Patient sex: F
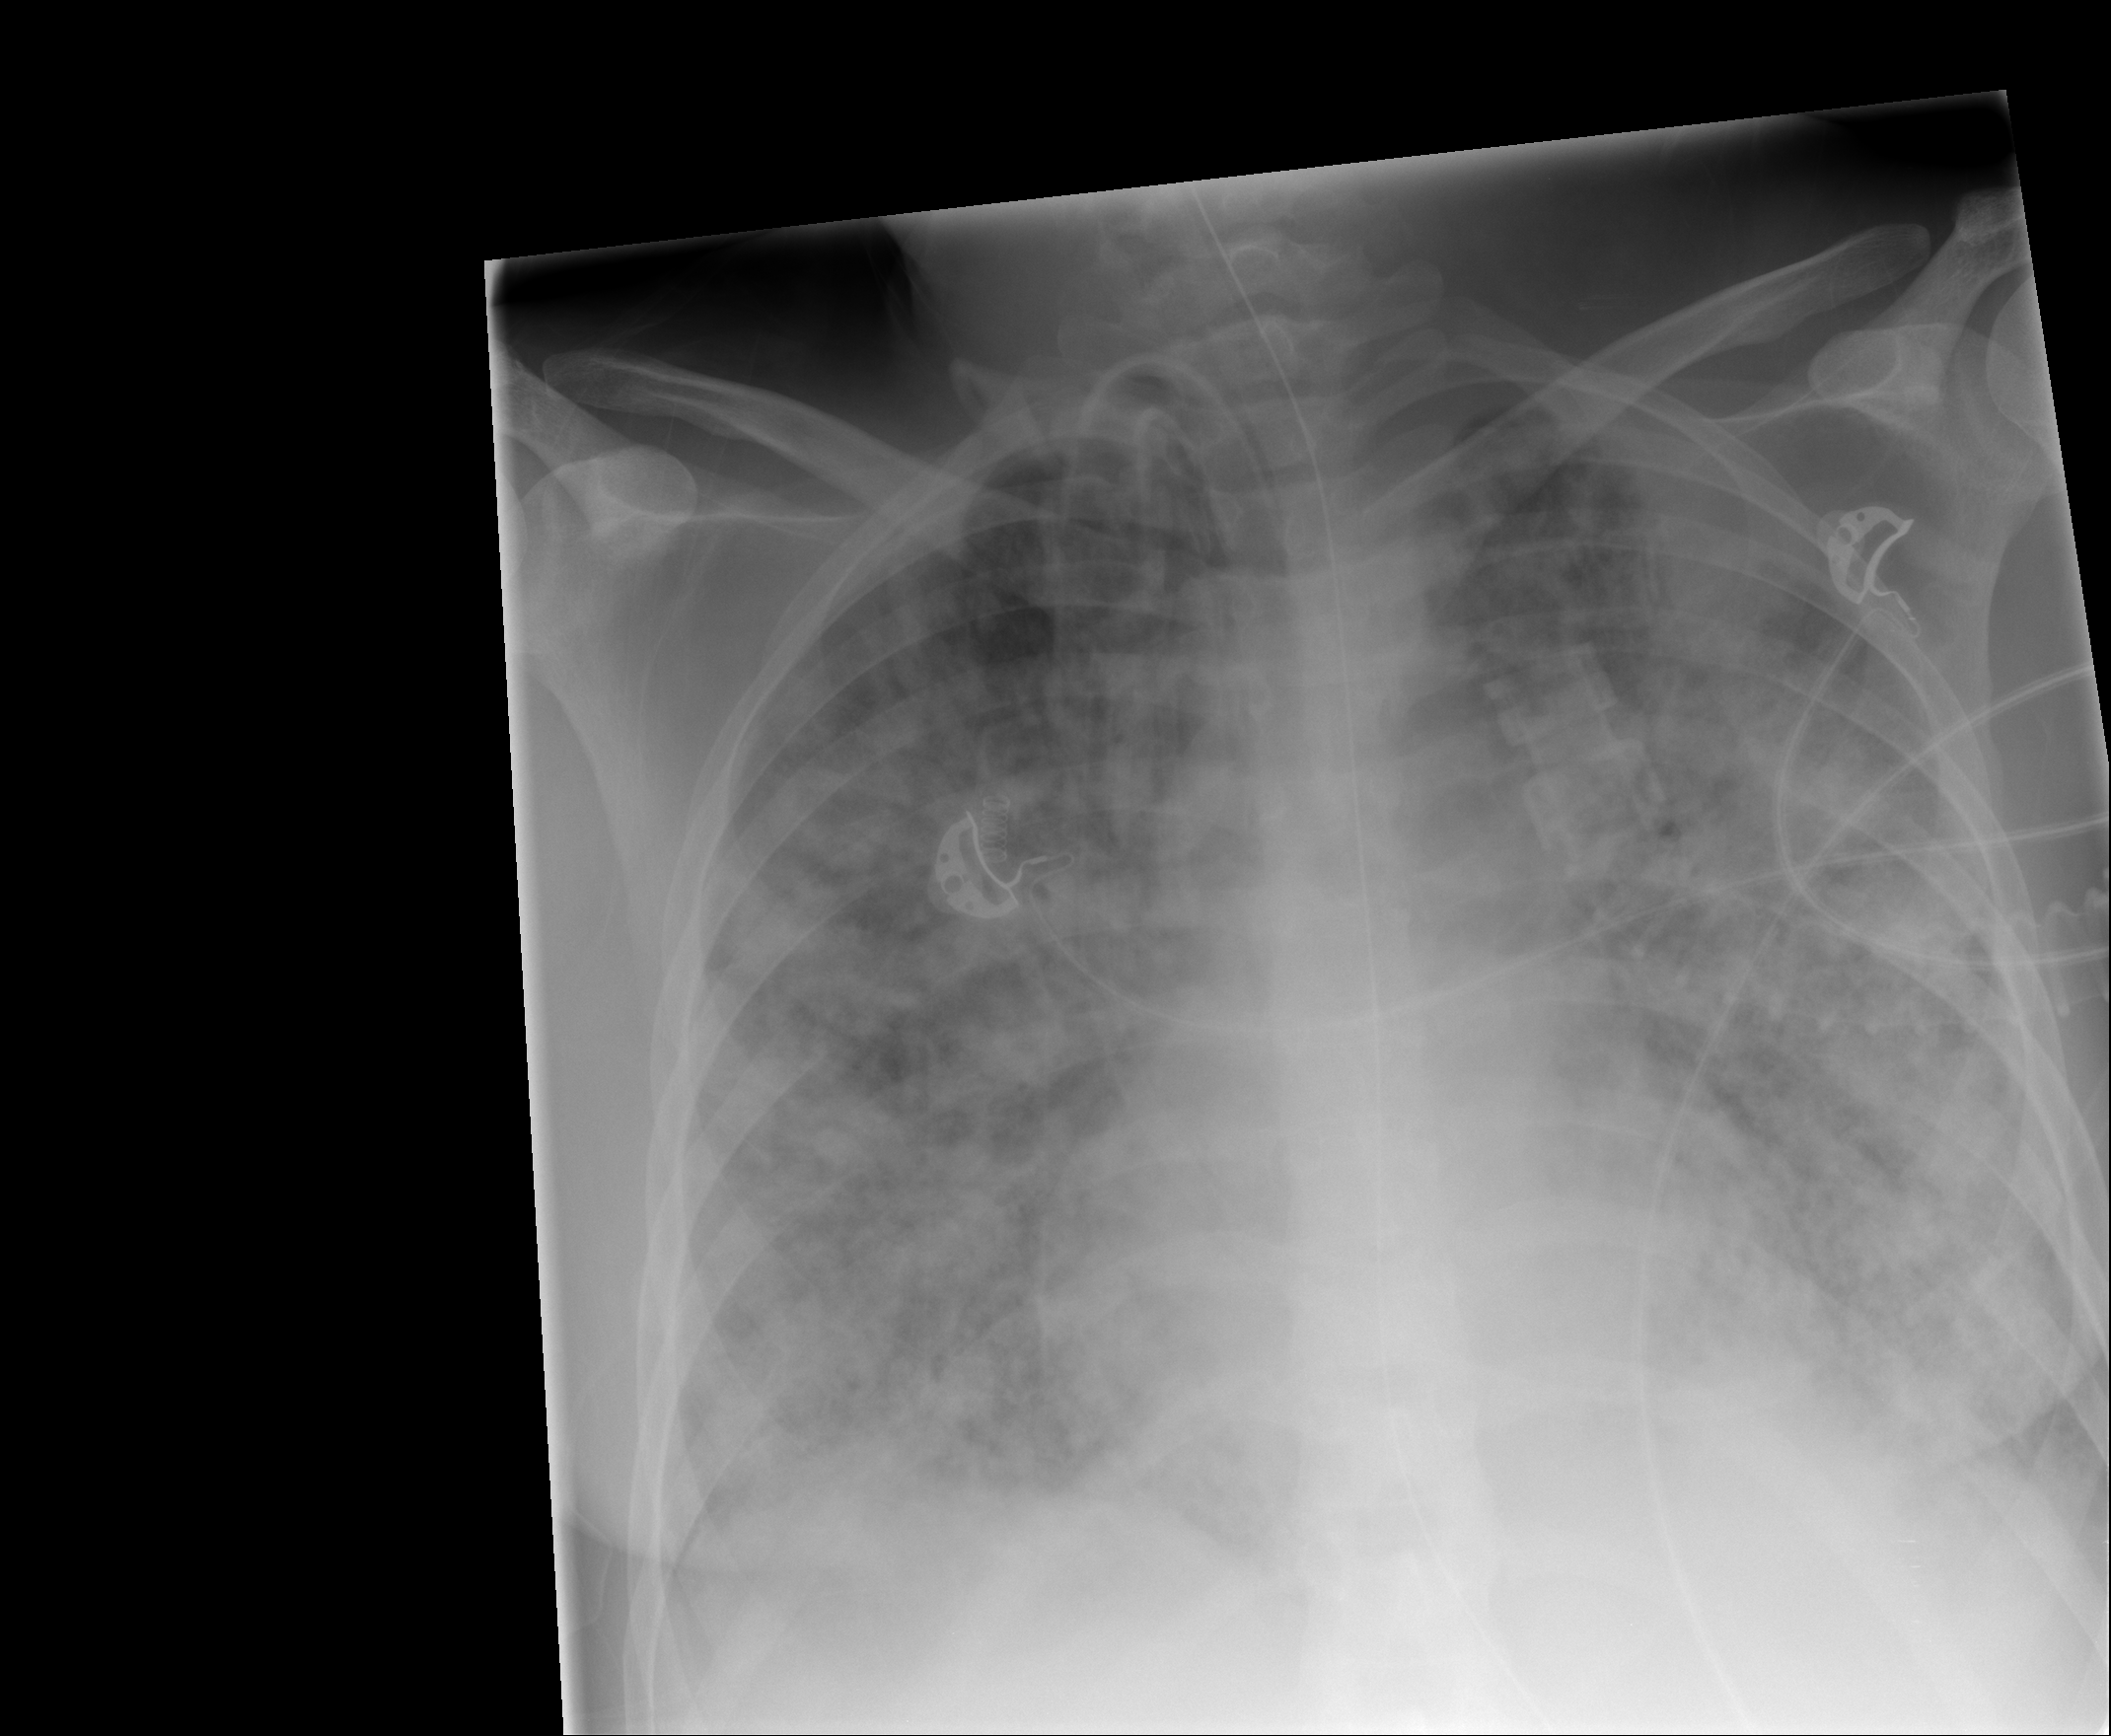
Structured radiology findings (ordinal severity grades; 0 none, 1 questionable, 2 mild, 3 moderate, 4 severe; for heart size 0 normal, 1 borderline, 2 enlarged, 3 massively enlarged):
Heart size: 0
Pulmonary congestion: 1
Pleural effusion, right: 2
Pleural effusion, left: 2
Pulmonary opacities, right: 4
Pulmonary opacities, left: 4
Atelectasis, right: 3
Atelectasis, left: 3